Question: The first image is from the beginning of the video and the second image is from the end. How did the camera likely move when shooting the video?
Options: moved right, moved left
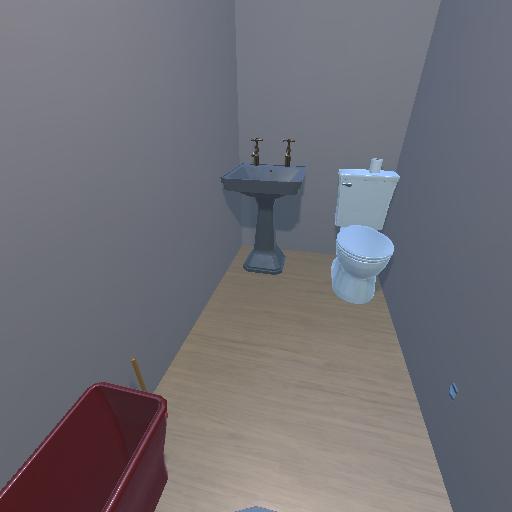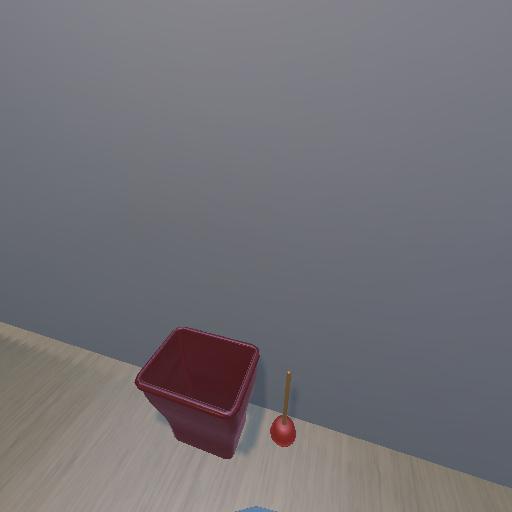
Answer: moved right